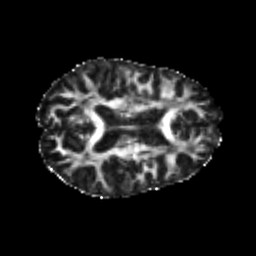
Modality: FA
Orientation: axial
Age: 24
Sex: female
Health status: healthy
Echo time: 0.074 s